Field crop: maize
Growth stage: 2
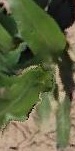
Species: maize